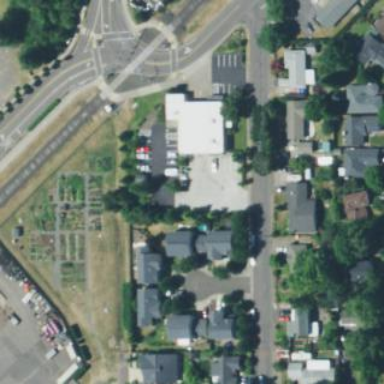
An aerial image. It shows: Fire station.